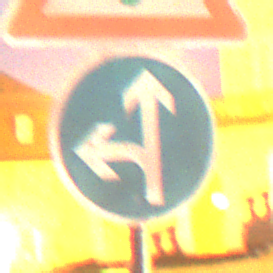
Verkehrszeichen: VorgeschriebeneFahrtrichtungGeradeausOderLinks
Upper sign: Lichtzeichenanlage
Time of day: Night
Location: Outdoor (Suburban)
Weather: PartlyCloudy
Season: NotSpecified
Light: Artificial